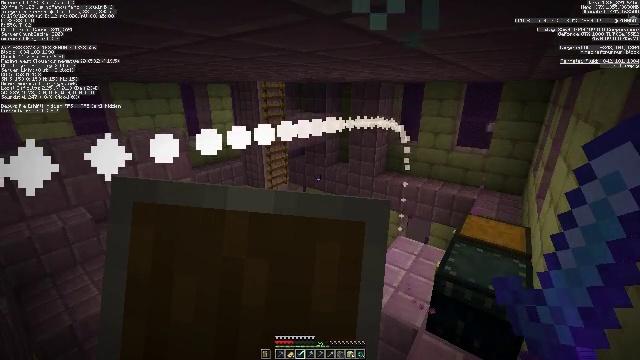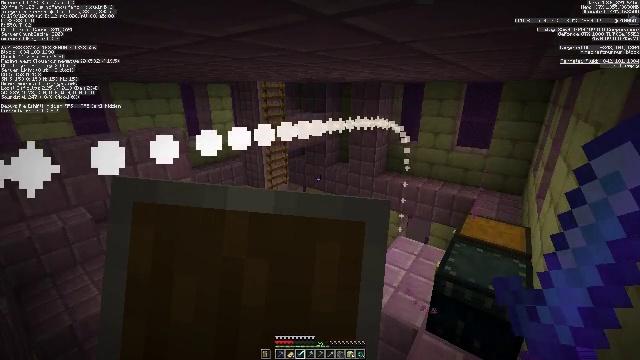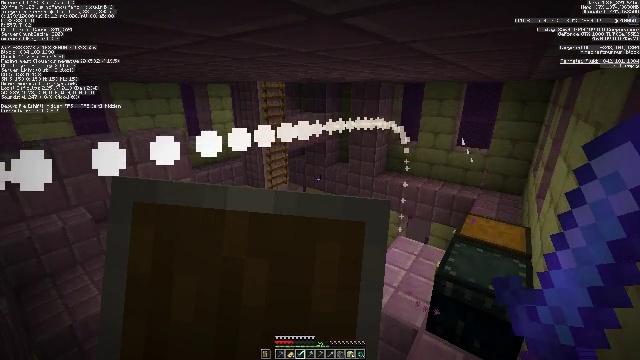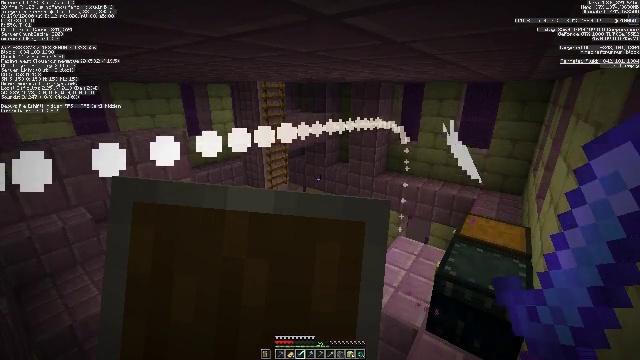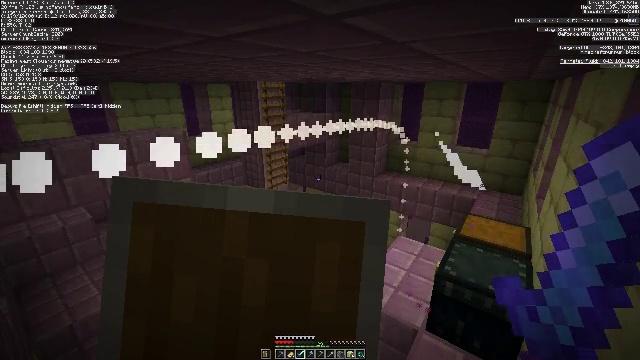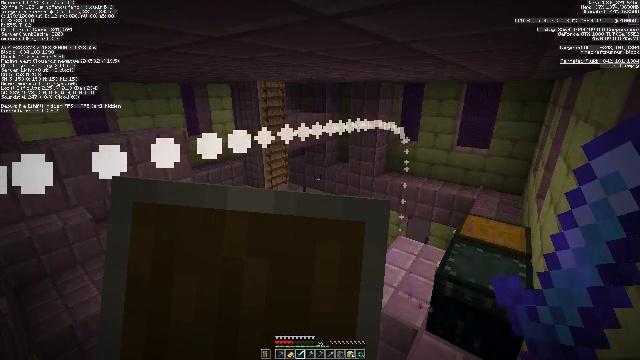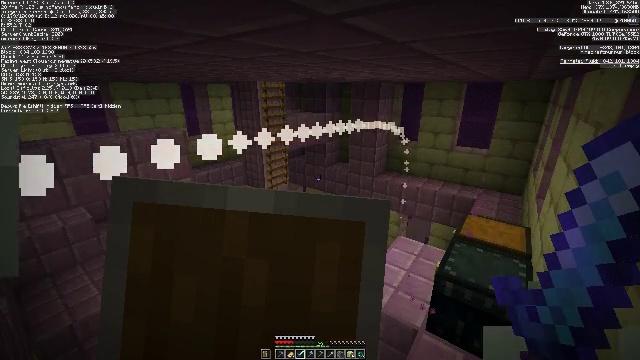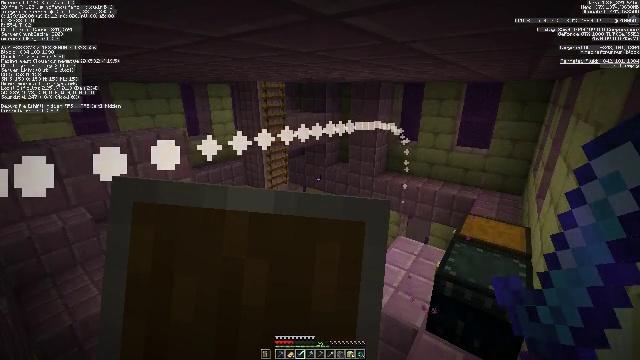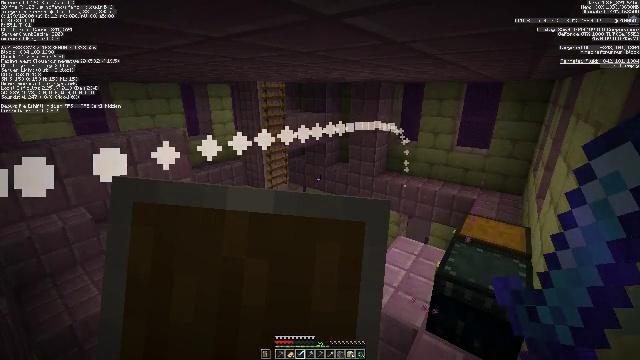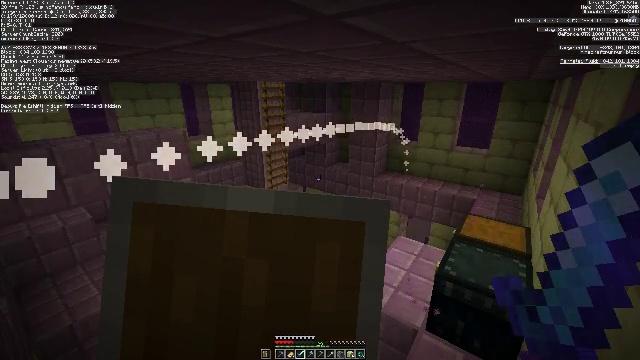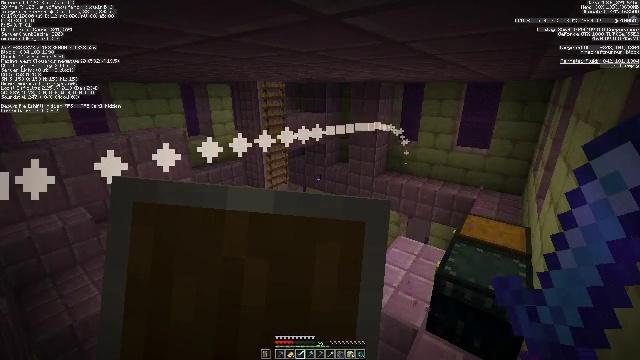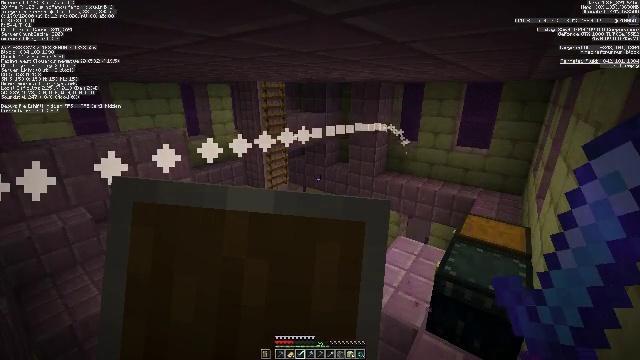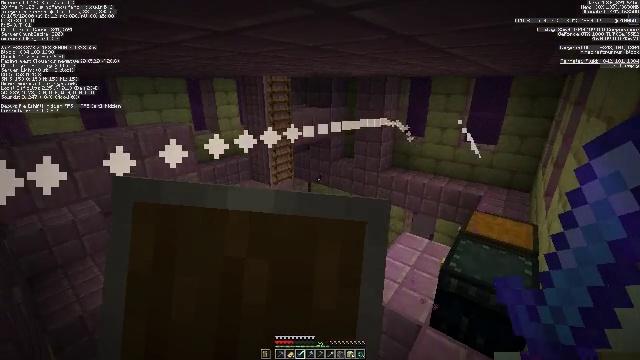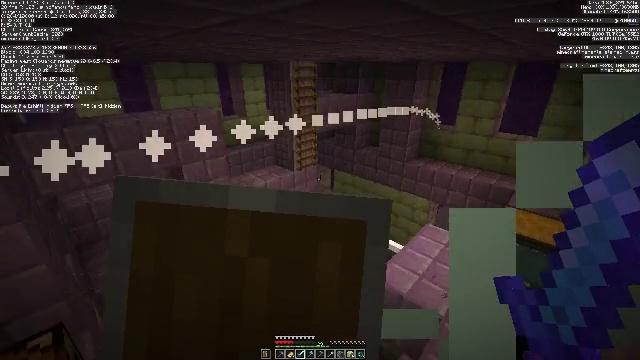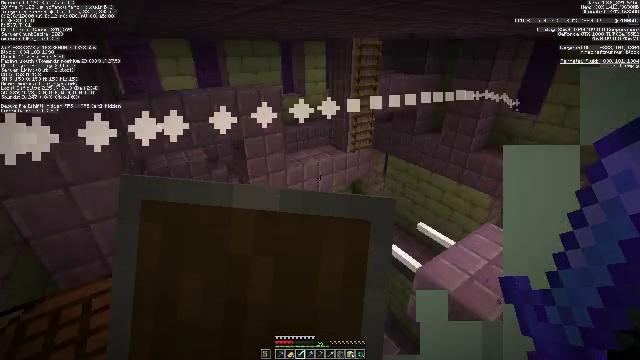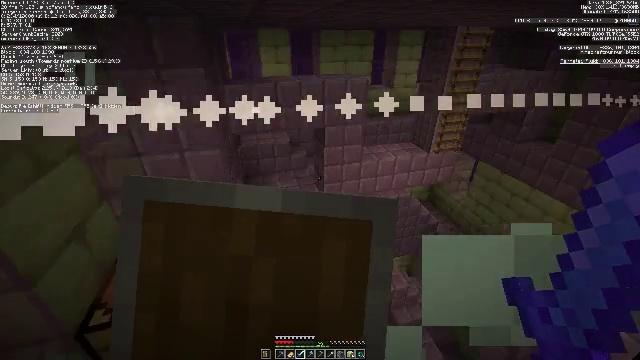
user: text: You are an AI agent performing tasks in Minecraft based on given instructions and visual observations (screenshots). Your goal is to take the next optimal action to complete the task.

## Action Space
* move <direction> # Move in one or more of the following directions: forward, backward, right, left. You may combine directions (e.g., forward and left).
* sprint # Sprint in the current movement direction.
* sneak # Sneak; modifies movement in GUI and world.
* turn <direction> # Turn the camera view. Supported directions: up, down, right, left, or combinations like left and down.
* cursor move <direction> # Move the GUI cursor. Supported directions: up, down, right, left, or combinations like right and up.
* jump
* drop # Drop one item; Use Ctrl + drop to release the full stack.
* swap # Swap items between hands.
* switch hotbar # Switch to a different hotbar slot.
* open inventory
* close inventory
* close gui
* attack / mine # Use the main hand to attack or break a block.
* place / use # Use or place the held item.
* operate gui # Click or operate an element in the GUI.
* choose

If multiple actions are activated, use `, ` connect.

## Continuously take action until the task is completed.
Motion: motion action
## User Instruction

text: Hunt enemies.
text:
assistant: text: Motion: use / place
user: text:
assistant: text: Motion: use / place
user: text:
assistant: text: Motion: use / place
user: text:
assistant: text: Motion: use / place
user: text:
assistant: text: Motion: use / place
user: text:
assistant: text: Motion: use / place
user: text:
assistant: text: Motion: use / place
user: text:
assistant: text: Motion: use / place
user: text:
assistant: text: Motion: use / place
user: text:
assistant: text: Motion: use / place
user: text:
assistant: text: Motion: use / place
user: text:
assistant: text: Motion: turn left and down, use / place
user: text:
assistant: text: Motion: turn left and down, use / place
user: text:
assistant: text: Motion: turn left and down, use / place
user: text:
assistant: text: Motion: turn left and down, use / place
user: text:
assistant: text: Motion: turn left, use / place
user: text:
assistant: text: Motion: use / place
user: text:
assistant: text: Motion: use / place
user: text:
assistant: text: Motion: use / place
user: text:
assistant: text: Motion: use / place
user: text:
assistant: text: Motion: use / place
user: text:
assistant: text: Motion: use / place
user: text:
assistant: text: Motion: turn left, use / place
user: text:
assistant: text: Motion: turn left, use / place
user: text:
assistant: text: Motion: turn left, use / place
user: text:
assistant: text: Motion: turn left and up, use / place
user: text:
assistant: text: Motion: turn left and up, use / place
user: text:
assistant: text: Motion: turn left, use / place
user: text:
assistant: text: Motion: use / place
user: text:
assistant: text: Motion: use / place